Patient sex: M
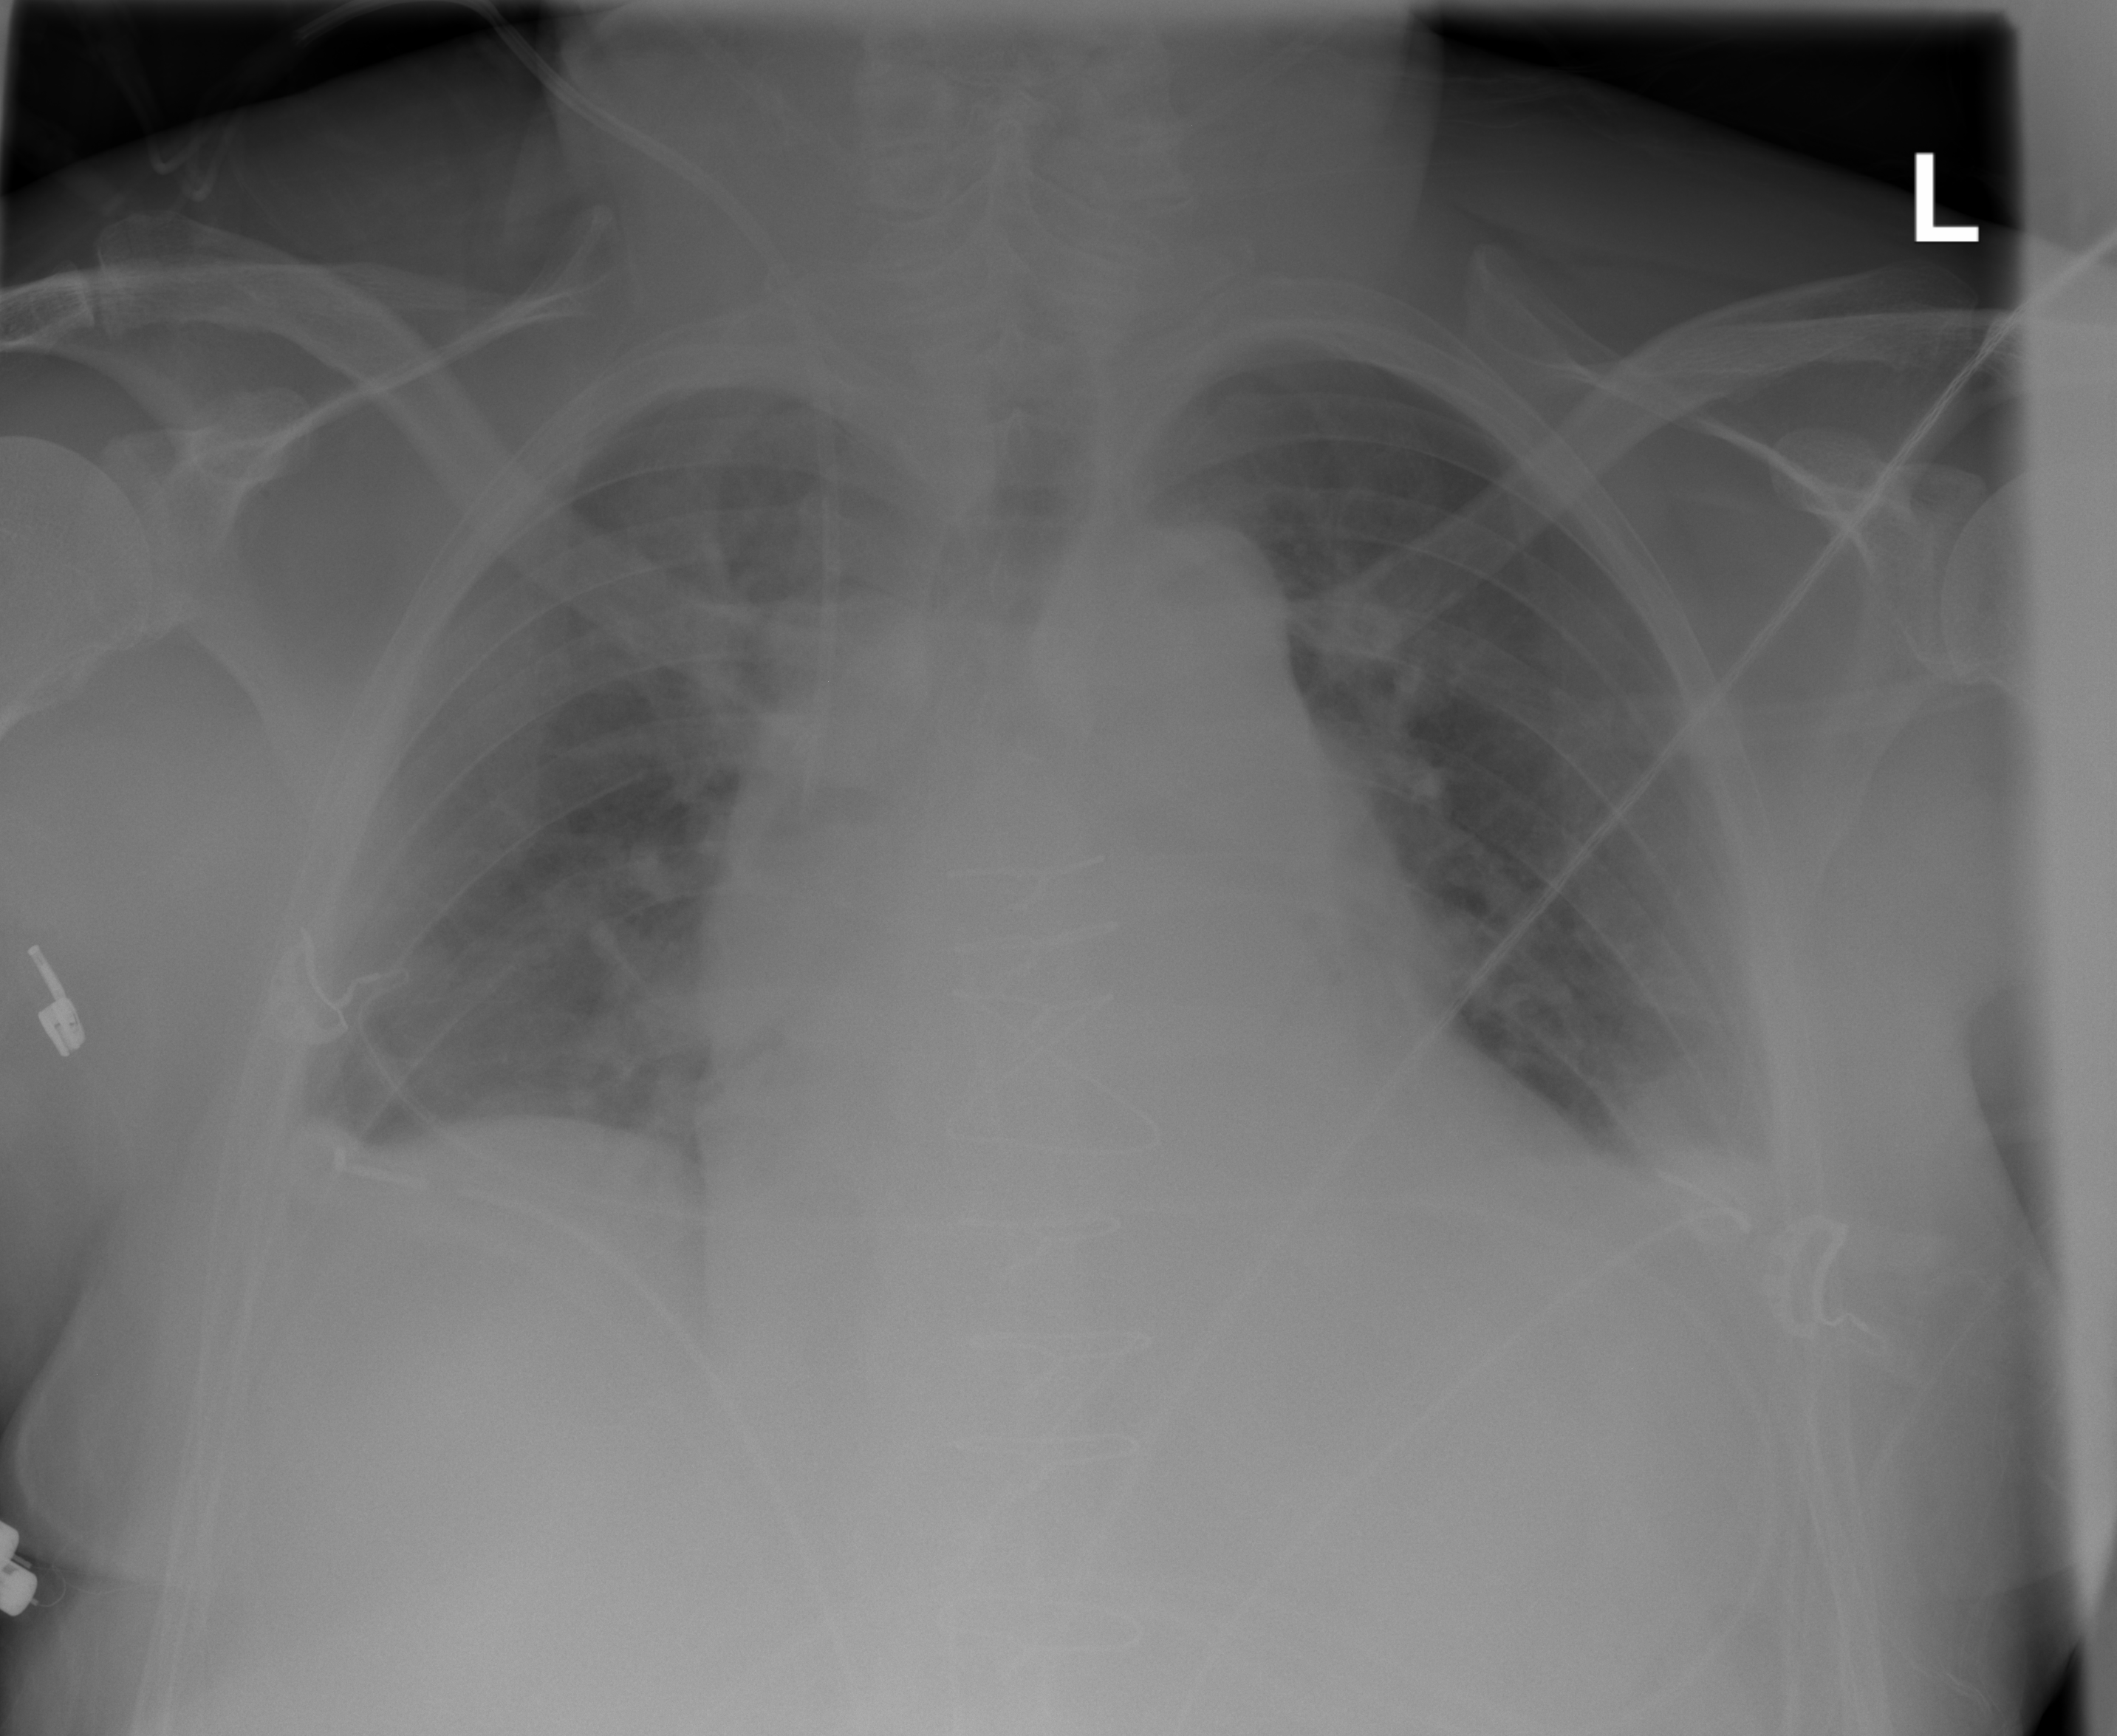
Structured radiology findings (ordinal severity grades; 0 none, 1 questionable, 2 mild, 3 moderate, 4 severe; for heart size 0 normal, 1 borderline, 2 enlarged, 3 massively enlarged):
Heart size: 2
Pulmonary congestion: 2
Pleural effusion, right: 0
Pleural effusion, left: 0
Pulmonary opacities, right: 0
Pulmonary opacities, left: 0
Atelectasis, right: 2
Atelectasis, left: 2